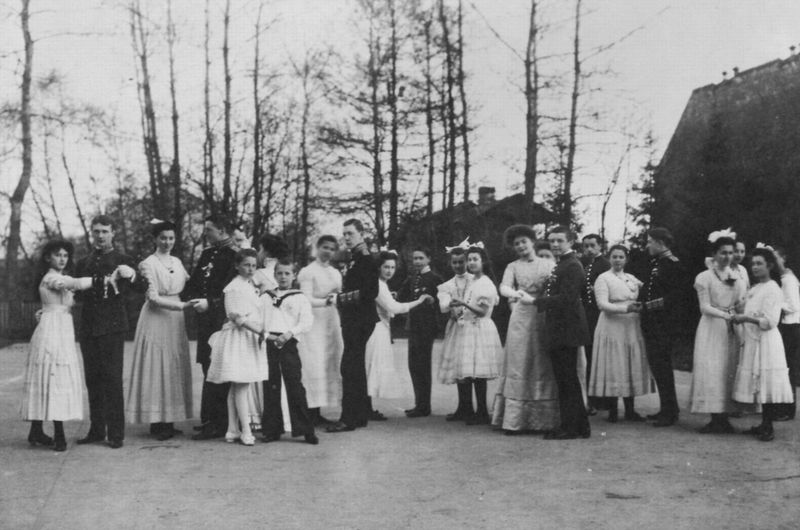
Titel: Jugendliche Teegesellschaft in Zarskoje Selo
Künstler: Russischer Photograph
Schlagwörter: baum, dunkel, gruppe, mann, schatten, weiß, bäume, frauen, menschen, mädchen, äste, frau, grau, haar, hell, kleid, kleider, licht, männer, schwarz, haus, park, fest, menge, tanz, anzug, anzüge, feier, jung, mensch, häuser, kalt, stamm, schleifen, tanzen, kinder, garten, haltung, jungen, russland, fläche, tag, winter, platz, soldaten, masche, freude, foto, fotografie, außen, knabe, draußen, viele, uniform, uniformen, festlich, gruppenbild, menschenmenge, matrosenanzug, hochzeit, kommunion, paare, fesch, heiraten, menchen, kränzchen, walzer, himmell, tanzkurs